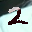
Label: 2